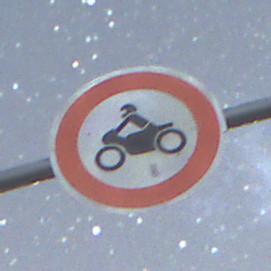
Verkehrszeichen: VerbotKraftraeder
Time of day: Night
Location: Outdoor (Nature)
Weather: Clear
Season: NotSpecified
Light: Natural